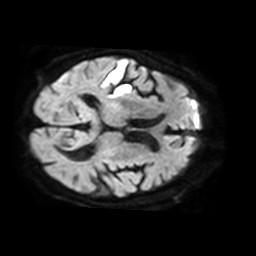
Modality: TRACE
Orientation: axial
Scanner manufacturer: philips
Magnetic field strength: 1.5 T
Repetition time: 4.8 s
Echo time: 0.07764 s